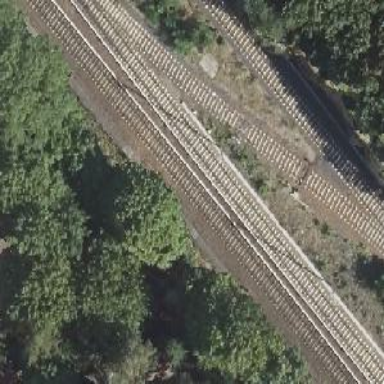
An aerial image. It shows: Railway yard in service.